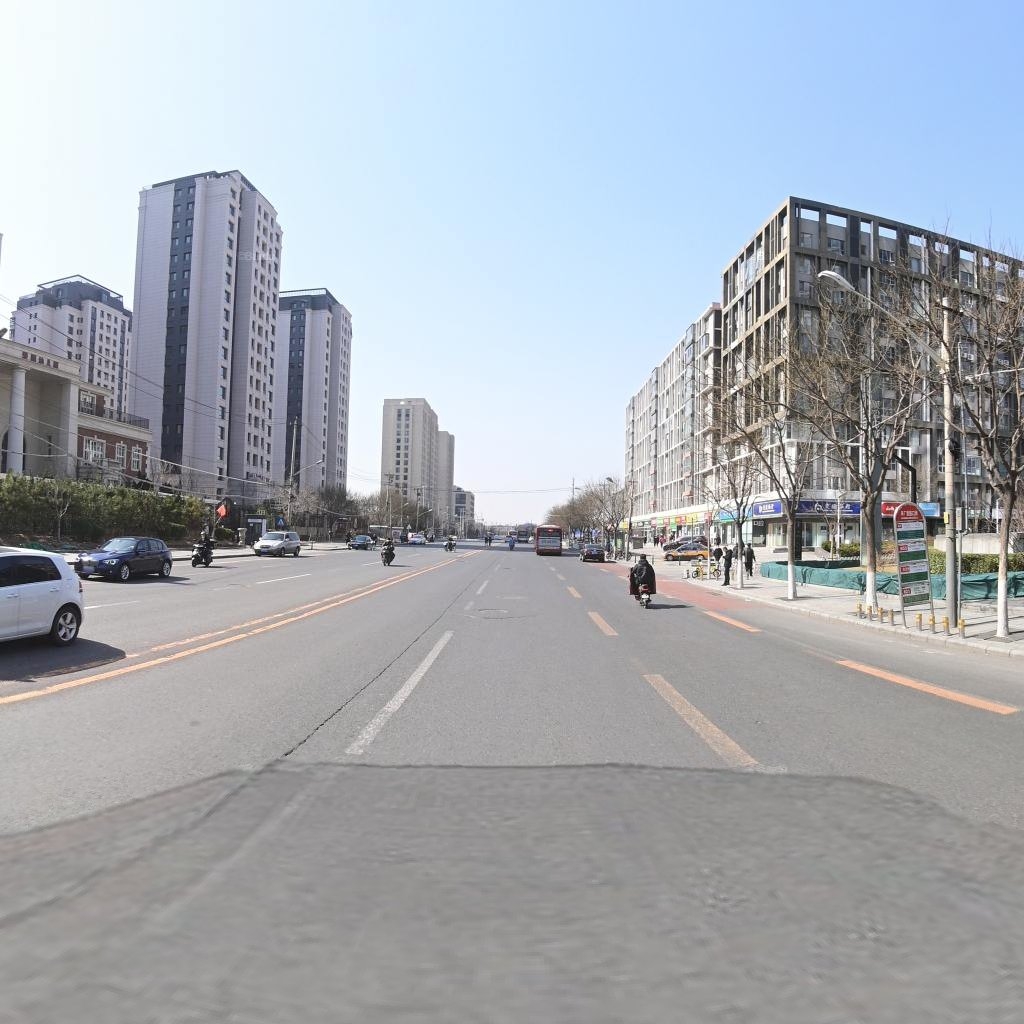
Region: Chaoyang
Road damage annotations: longitudinal crack, manhole cover